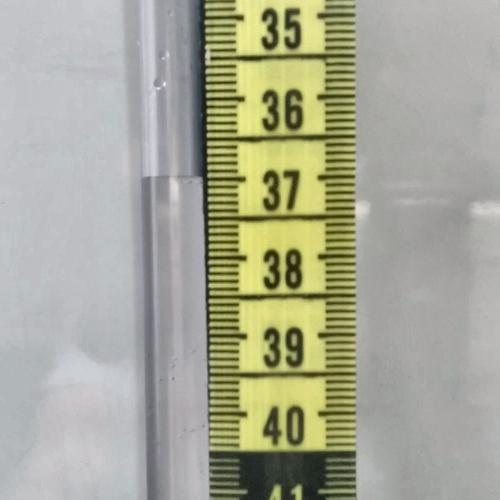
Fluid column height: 37.0 cm